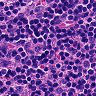
Metastatic tissue present: no